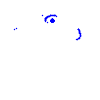
Particle: kaon